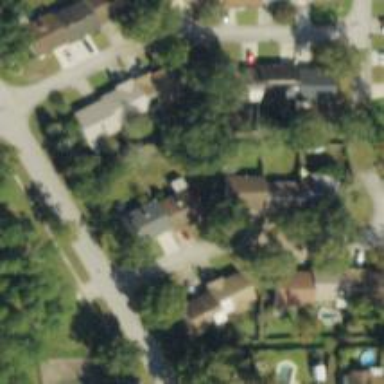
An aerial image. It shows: Residential road.